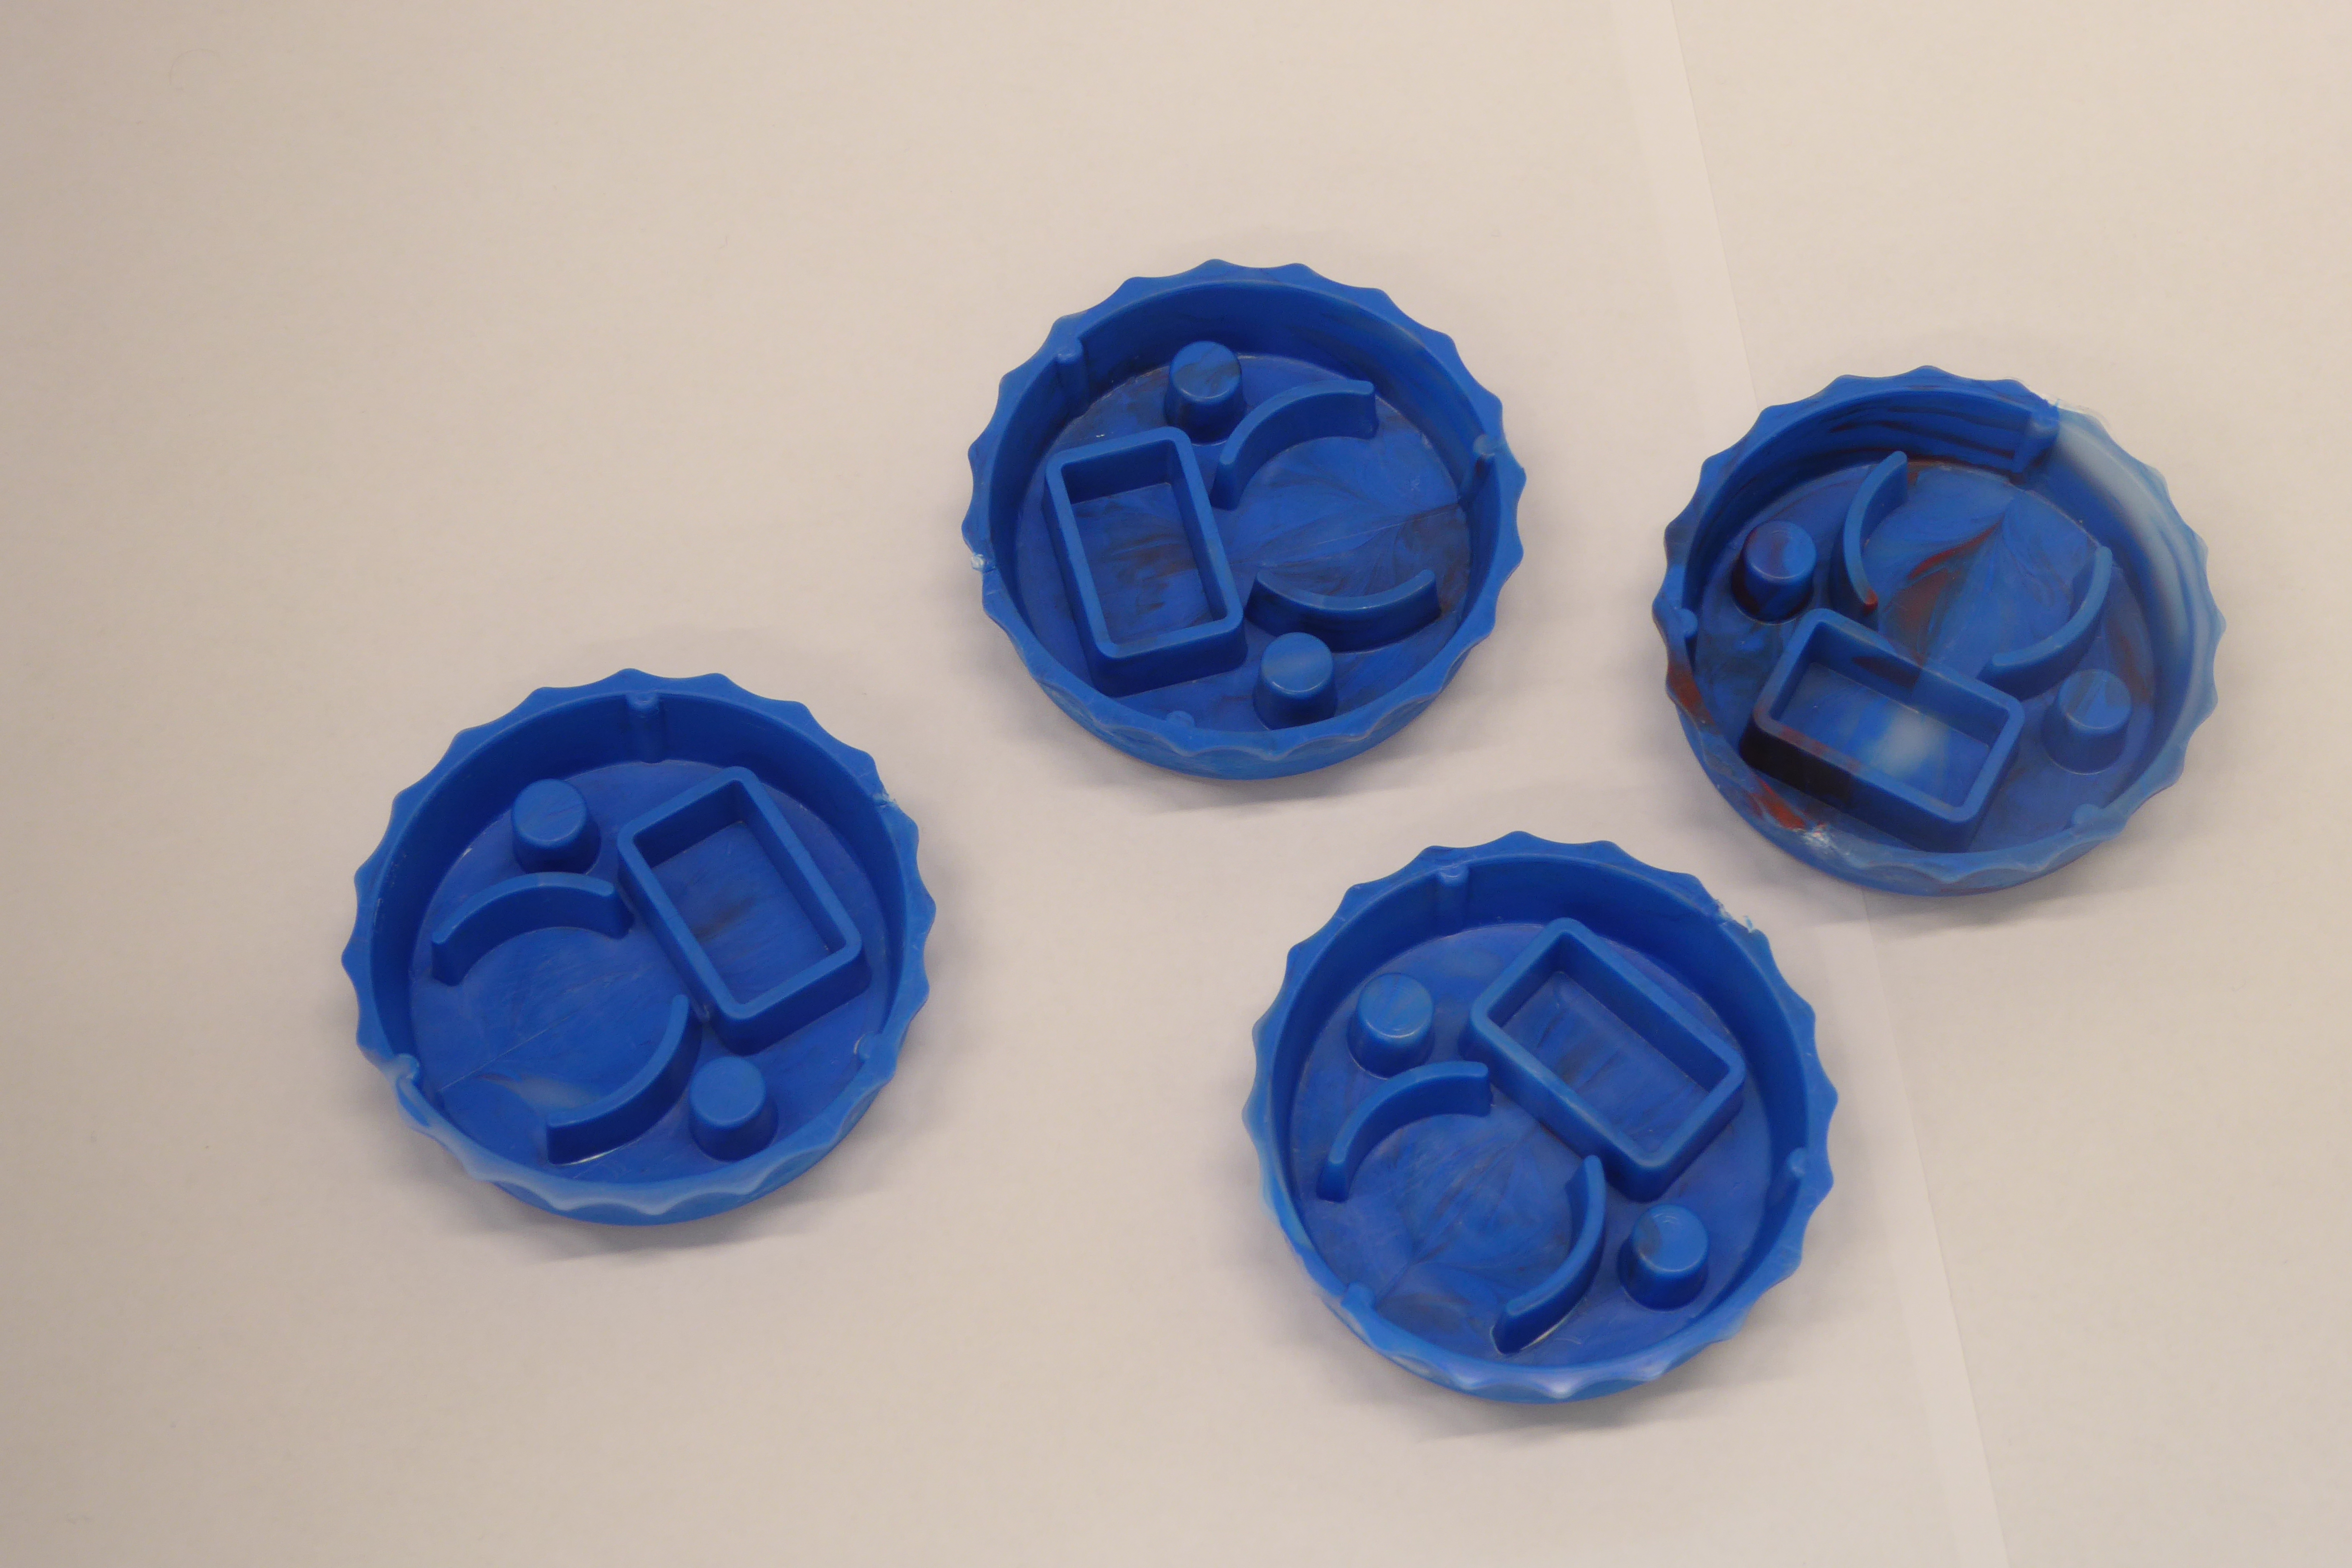
Label: Bottle Opener - Cover